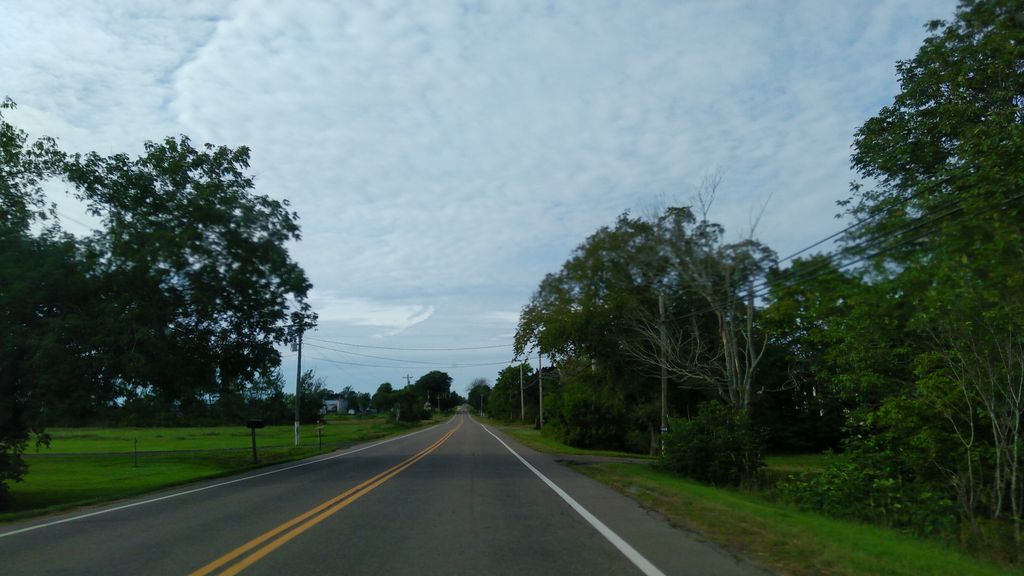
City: charlottetown